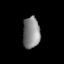
Tissue: lung
Cell type: Endothelial cells
Senescence score: 0.5491
Nuclear area (px): 528
Mean DAPI intensity: 133.157